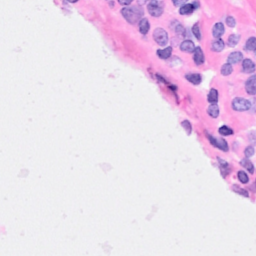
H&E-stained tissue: Breast